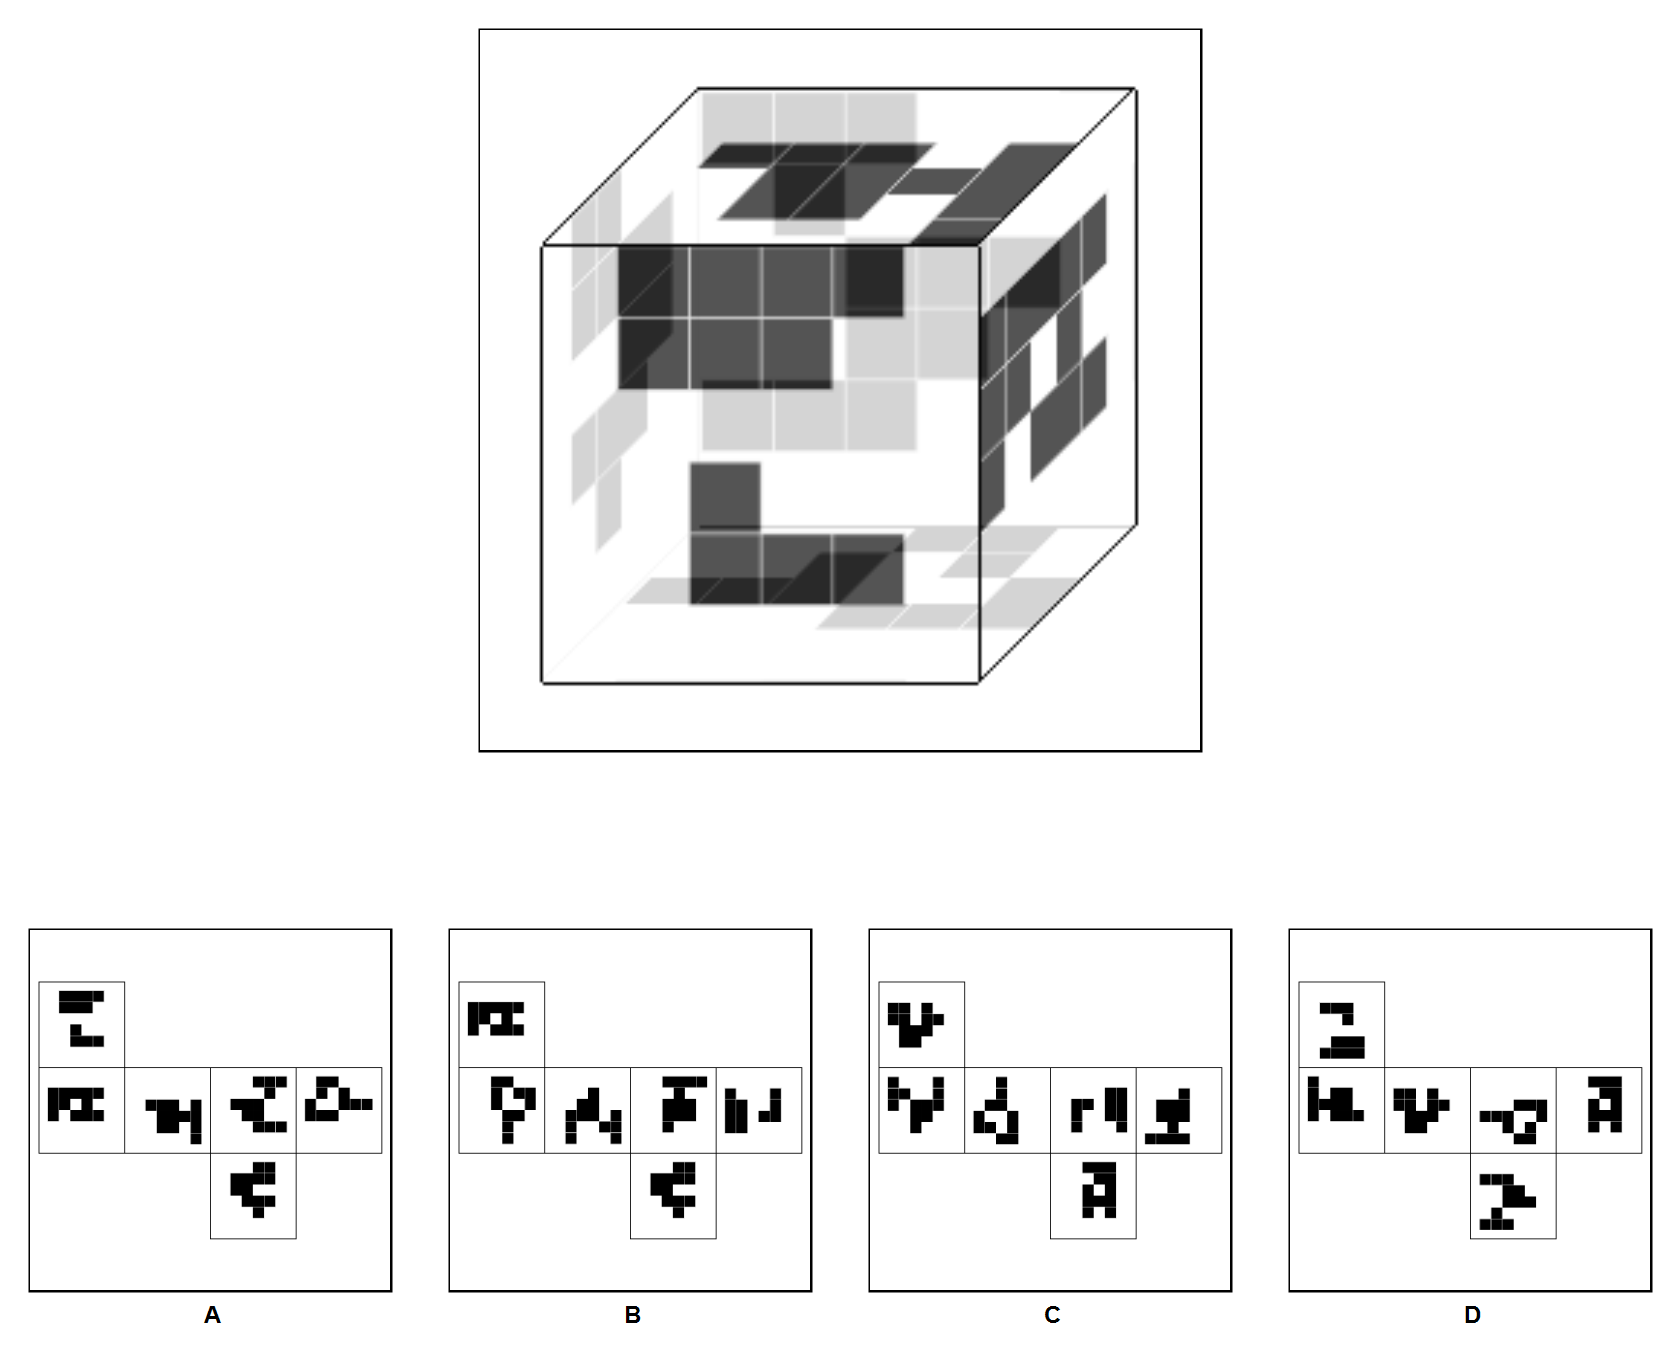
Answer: A